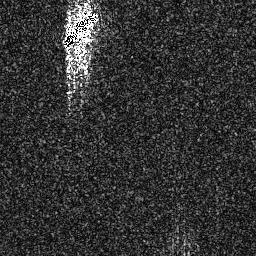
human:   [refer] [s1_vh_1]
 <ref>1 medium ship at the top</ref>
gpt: <box>[[23, 1, 38, 19, 0]]</box>